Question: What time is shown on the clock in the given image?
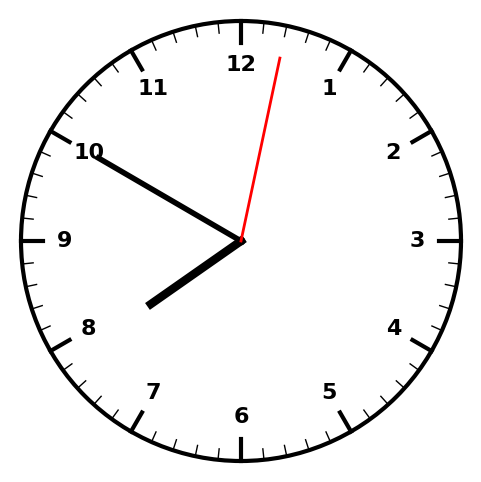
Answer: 07:50:02